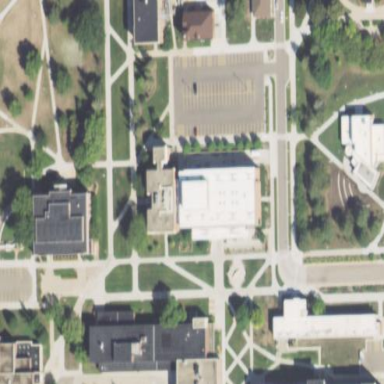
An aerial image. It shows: University building.